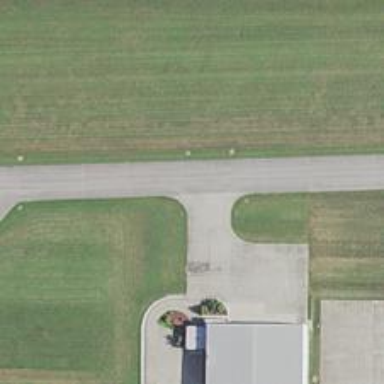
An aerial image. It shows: View of taxiway at the airport.